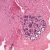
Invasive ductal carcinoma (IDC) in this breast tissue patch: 0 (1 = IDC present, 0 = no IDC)